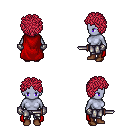
a pixel art fantasy rpg character, female body template, dark elf, purple skin, red cape, metal pants, ruby red curly afro hairstyle, metal gloves, brown shoes, dagger, four views (front, back, left, right), 2x2 character sprite sheet, small pixel art, hard edges, no anti-aliasing